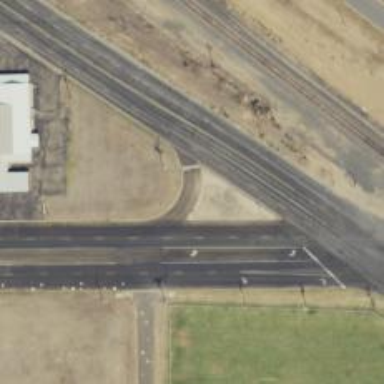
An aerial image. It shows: Secondary link road.